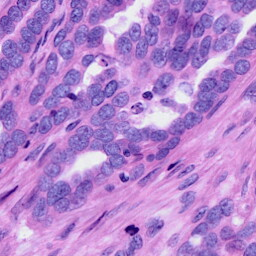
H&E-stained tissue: Ovarian